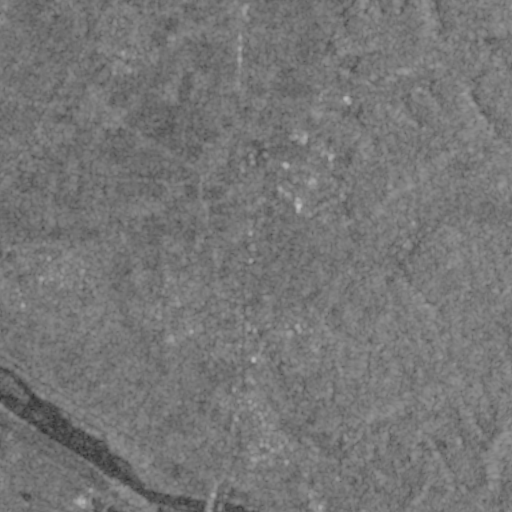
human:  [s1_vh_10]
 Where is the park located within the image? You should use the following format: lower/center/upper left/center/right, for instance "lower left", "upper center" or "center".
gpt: The park is located in the lower center of the image.
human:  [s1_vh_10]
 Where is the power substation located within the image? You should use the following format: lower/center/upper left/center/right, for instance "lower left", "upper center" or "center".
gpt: The power substation is located in the center of the image.
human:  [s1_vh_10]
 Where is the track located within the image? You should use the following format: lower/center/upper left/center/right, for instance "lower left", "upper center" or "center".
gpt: There is no track in the image.

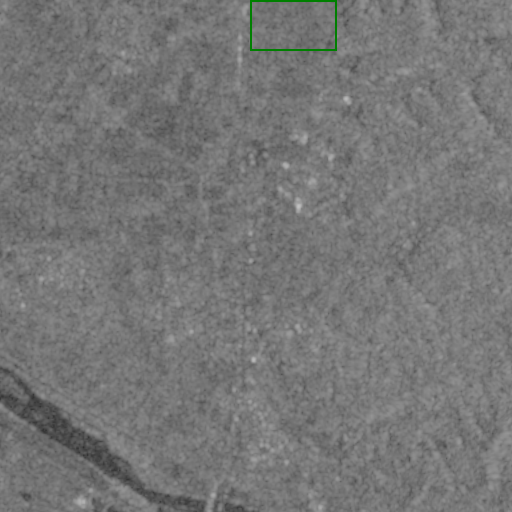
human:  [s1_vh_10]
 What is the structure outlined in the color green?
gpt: The structure outlined in green is a crop field.
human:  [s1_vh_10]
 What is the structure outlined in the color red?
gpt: There is no red outline.